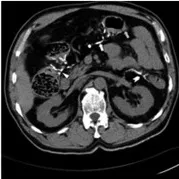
(C) CT also showed serpentine calcifications of the superior mesenteric vein and its tributaries of the ascending and transverse colon (arrowhead and arrow). Marked calcification of the inferior mesenteric vein and its tributaries of the descending colon was noted (arrow tail). In addition, wall thickening of the ascending, transverse and proximal descending colon, associated with poor contrast enhancement, was observed (arrow with oblique lines). CT, computed tomography.
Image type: radiology (ct)